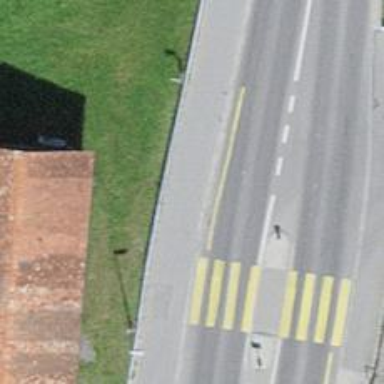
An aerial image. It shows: Platform for public transport. The platform is located by the road.